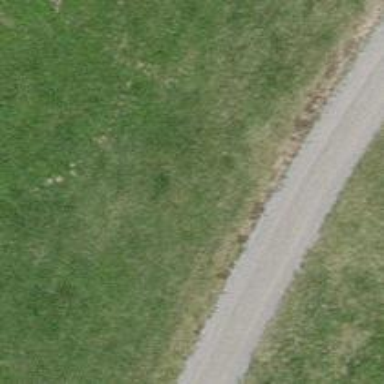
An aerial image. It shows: Track with grade 2 tracktype.